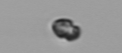
Label: Heterocapsa_rotundata